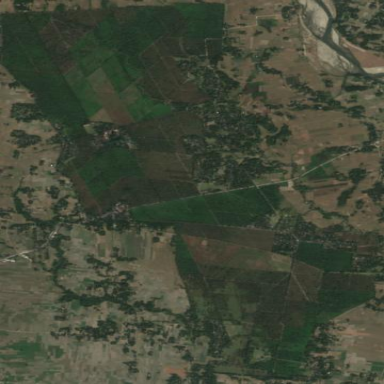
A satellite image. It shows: Orchard filled with tea plants.